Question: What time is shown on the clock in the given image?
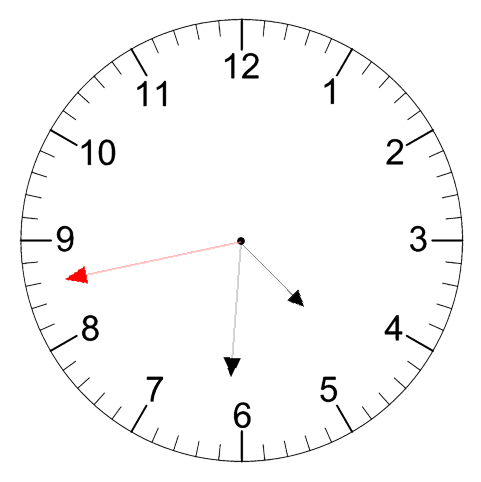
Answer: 04:30:43